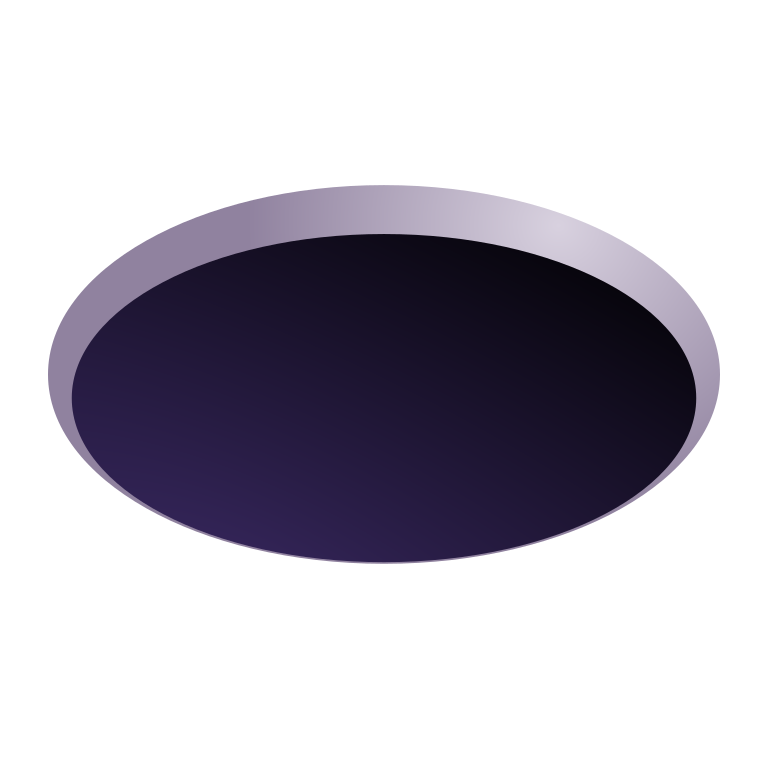
hole color